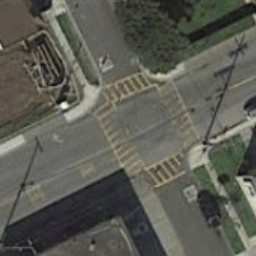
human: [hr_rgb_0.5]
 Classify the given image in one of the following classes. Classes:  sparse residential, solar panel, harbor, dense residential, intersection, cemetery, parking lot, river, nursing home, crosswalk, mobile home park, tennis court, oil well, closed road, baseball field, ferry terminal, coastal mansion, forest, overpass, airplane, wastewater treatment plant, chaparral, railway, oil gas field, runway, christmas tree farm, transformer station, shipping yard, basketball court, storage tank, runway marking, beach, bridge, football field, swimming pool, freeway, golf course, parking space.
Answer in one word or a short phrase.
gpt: crosswalk